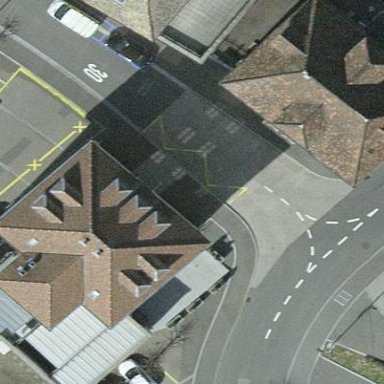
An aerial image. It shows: Retail building.